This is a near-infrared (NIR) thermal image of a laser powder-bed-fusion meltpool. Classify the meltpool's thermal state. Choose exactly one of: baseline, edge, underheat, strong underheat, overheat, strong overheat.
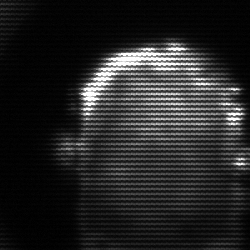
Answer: baseline